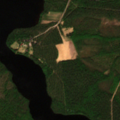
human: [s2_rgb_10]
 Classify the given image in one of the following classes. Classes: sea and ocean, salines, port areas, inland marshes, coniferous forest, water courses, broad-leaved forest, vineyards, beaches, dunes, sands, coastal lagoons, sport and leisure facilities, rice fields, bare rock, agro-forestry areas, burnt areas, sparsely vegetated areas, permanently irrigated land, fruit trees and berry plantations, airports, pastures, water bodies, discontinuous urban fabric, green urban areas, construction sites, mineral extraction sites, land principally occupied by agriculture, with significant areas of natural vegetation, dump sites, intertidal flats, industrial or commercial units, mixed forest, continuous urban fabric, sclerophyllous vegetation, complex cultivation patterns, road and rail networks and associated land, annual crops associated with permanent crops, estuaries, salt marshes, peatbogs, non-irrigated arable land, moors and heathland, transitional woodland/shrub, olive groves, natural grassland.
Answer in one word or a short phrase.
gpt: coniferous forest, mixed forest, water bodies